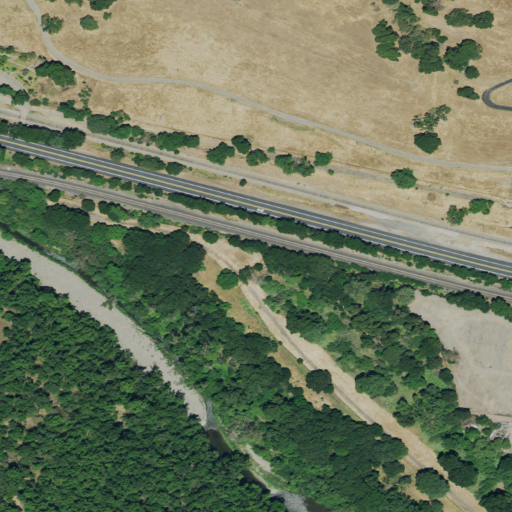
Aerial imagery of valley in California named Sunol Valley containing open development, woody wetlands, grassland, mixed forest, low intensity development, medium intensity development, and shrub